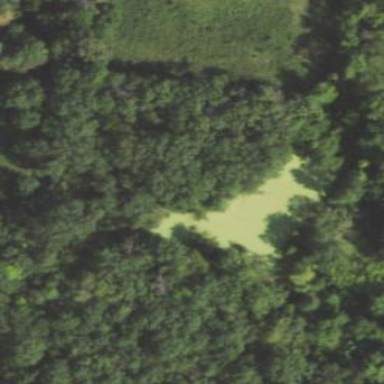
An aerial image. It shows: Pond with natural water.